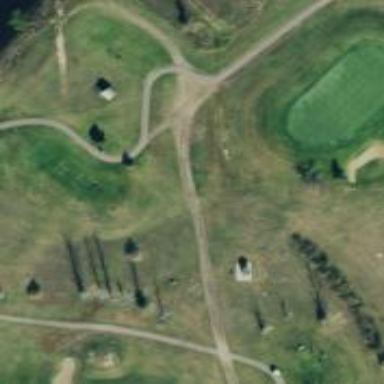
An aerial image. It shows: Pathway for golf carts.